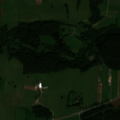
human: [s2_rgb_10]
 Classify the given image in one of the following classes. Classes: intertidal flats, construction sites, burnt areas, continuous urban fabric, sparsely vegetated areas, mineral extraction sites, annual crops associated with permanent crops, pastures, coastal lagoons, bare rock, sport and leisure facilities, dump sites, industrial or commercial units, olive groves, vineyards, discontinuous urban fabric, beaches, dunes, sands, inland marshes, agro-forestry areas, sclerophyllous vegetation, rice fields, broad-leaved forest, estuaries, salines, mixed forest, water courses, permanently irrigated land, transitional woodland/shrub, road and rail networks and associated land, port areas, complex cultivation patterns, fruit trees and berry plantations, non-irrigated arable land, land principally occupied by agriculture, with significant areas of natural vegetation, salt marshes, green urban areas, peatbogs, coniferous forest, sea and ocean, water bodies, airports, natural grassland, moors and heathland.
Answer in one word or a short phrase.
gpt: non-irrigated arable land, pastures, land principally occupied by agriculture, with significant areas of natural vegetation, broad-leaved forest